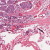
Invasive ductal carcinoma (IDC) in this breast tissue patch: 1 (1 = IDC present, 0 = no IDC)